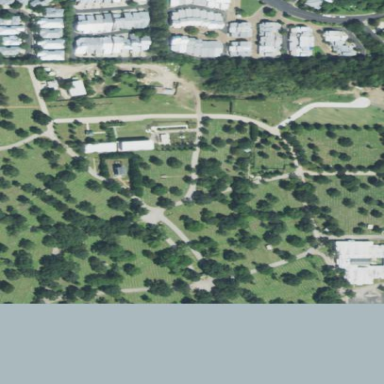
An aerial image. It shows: Cemetery.